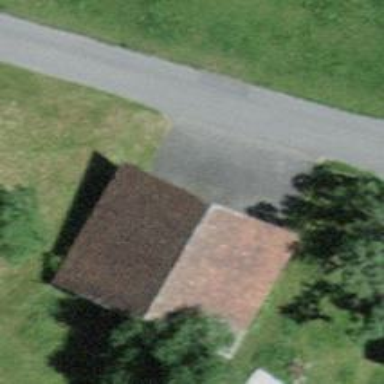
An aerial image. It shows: Shed building.